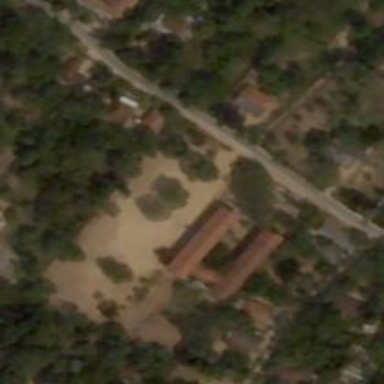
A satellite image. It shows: School.